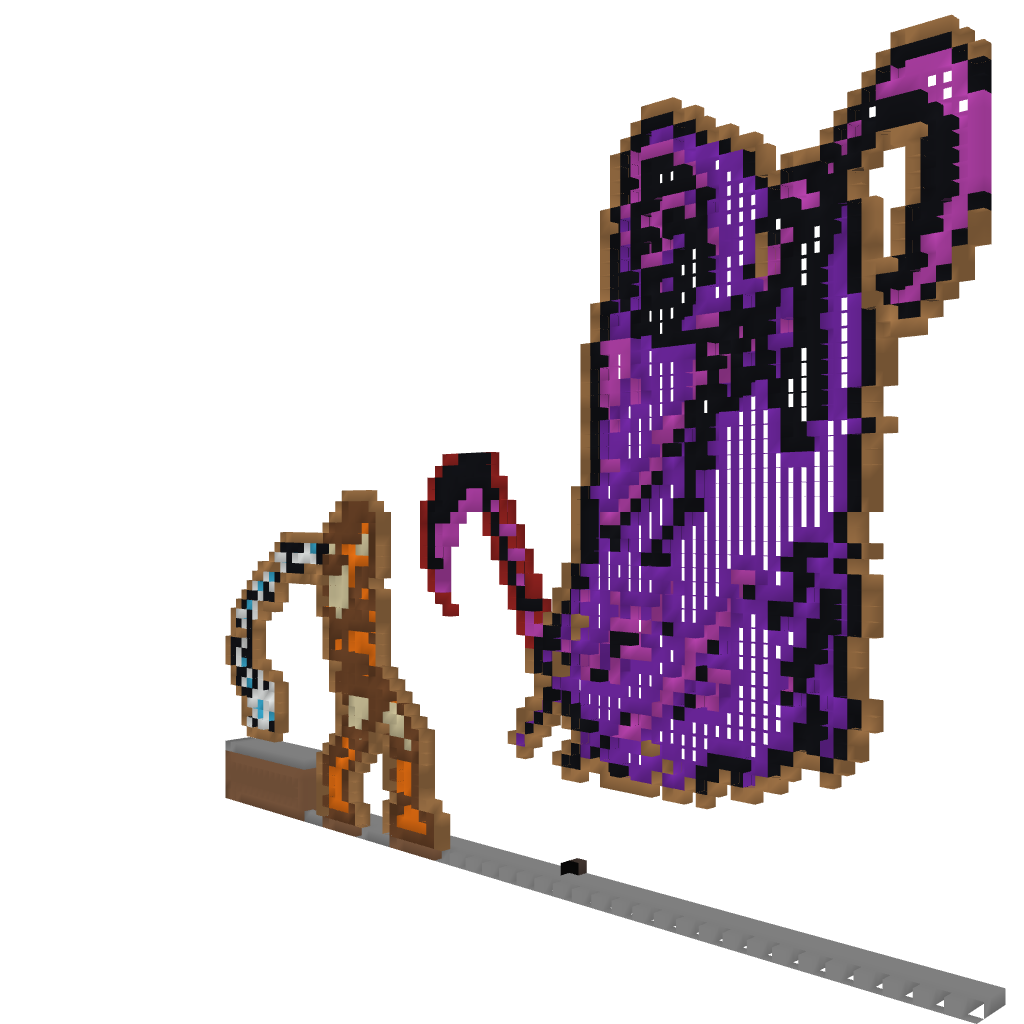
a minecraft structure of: Castlevania: Death vs Simon Belmont